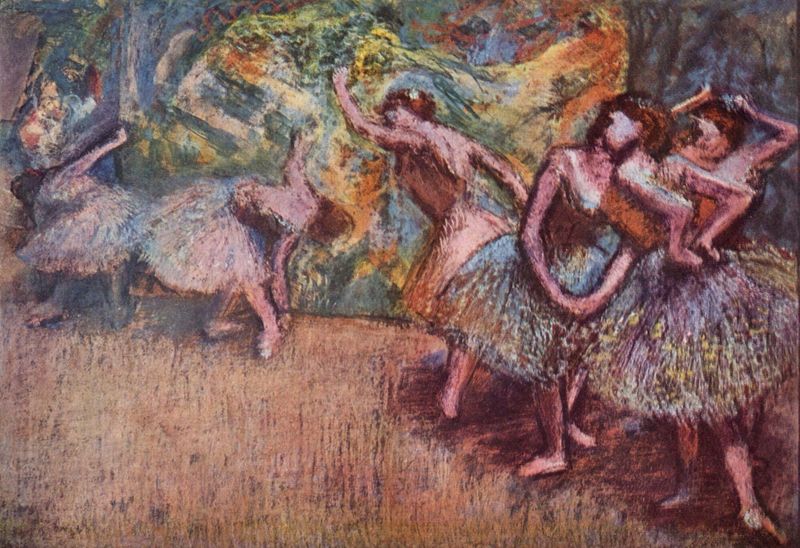
Titel: Ballettszene
Künstler: Edgar Degas
Standort: New York (New York)
Institution: Collection C. Dale
Schlagwörter: blau, gemälde, frauen, gelb, grün, impressionismus, menschen, mädchen, braun, bunt, degas, edgar degas, frau, kleid, kreide, orange, pastell, raum, zeichnung, rot, schleier, expressionismus, malerei, rock, tanz, wand, arme, gesten, innenraum, boden, haare, tücher, aufführung, bühne, oper, tanzen, theater, tänzerin, tänzerinnen, rosa, beine, farbig, balett, ballerina, ballerinas, ballet, ballett, probe, röcke, tutu, tüll, tütü, pointilismus, warm, farben, aufwärmen, balletttänzerinnen, dehnen, edgar, füsse, training, duktus, ölfarbe, knie, posen, bücken, schraffur, schraffiert, malerisch, stellung, tempera, spaß, grazil, pastel, pastellkreide, aufgelöst, großstadt, ureinwohner, herrlich, kreidezeichnung, tanzfläche, roc, ballettkleid, tüllrock, plié, dehnübung, 5 personen, tanzprobe, aufwärmung, tanznfrauen pastell, jrosa